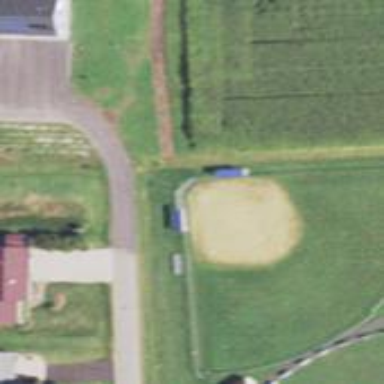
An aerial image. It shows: Baseball pitch for leisure and sports activities.